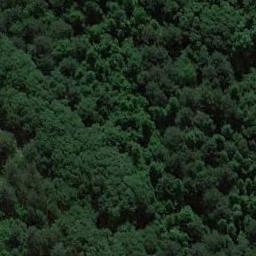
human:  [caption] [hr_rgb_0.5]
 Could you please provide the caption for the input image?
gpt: Many dark green trees are strewn at random in the forest .

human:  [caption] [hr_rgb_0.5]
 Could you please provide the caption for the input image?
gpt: The forest is full of green trees .

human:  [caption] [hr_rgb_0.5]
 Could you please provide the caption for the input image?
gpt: This is a dense forest .

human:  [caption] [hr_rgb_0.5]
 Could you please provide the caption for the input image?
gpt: The forest has a lot of dense green trees of different color depths and heights .

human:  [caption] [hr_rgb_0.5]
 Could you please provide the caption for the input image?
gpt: A dense forest with many green trees .